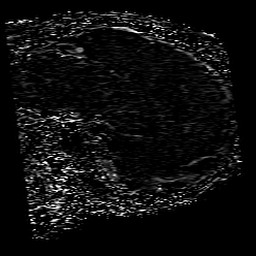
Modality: SWI
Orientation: sagittal
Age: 66
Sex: male
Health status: ill
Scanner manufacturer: philips
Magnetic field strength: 3 T
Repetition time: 0.031 s